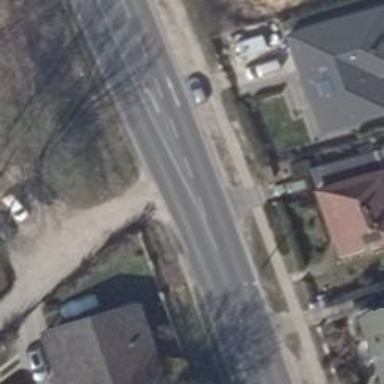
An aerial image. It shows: Service road with compacted surface.